Question: How to save 'Geometry' as image?
For example i have 'List<Geometry>'.
I want it to be as follows:
'''
for (int i = 0; i < GeometryList.Count; i++)
{
Pen TestPen = new Pen(Brushes.Black, 1);
GeometryDrawing TestDrawing = new GeometryDrawing(Brushes.Black, TestPen, TestGeometry);
Bitmap b = TestDrawing as Bitmap;
b.Save(System.AppDomain.CurrentDomain.BaseDirectory + i + ".png", ImageFormat.Png);
}
'''
The code I wrote a few hours ago:
'''
private void CreateFontMap(string PathTofont)
{
GlyphTypeface font = new GlyphTypeface(new Uri(PathTofont));
List<ushort> fontNum = new List<ushort>();
foreach (KeyValuePair<int, ushort> kvp in font.CharacterToGlyphMap)
{
fontNum.Add(kvp.Value);
}
if (fontNum.Count > 0)
{
int mapWidth = 50 * 20;
int mapHeight = 50 * (getRowNum(fontNum.Count + 1) + 1);
Bitmap b = new Bitmap(mapWidth, mapHeight);
Graphics g = Graphics.FromImage(b);
System.Windows.Media.Pen glyphPen = new System.Windows.Media.Pen(System.Windows.Media.Brushes.Red, 1);
Geometry glyphGeometry;
for (int i = 0; i < fontNum.Count; i++)
{
glyphGeometry = font.GetGlyphOutline(fontNum[i], 50, 1);
RenderTargetBitmap bmp = new RenderTargetBitmap(50, 50, 96, 96, PixelFormats.Pbgra32);
DrawingVisual viz = new DrawingVisual();
DrawingContext dc = viz.RenderOpen();
dc.DrawGeometry(System.Windows.Media.Brushes.Red, null, glyphGeometry);
dc.Close();
bmp.Render(viz);
PngBitmapEncoder encoder = new PngBitmapEncoder();
encoder.Frames.Add(BitmapFrame.Create(bmp));
MemoryStream myStream = new MemoryStream();
encoder.Save(myStream);
int rowNum = (getRowNum(i));
g.DrawImage(System.Drawing.Bitmap.FromStream(myStream), new PointF((i - rowNum * 20) * 50, rowNum * 50));
}
g.Dispose();
b.Save(System.AppDomain.CurrentDomain.BaseDirectory + "map.png", ImageFormat.Png);
b.Dispose();
}
}
private int getRowNum(int p)
{
return p / 20;
}
'''
But instead of .
I changed this:
'''
DrawingVisual viz = new DrawingVisual();
DrawingContext dc = viz.RenderOpen();
dc.DrawGeometry(System.Windows.Media.Brushes.Red, null, glyphGeometry);
dc.Close();
'''
to:
'''
DrawingVisual viz = new DrawingVisual();
DrawingContext dc = viz.RenderOpen();
dc.DrawImage(geometryImage, new Rect(0, 0, 50, 50));
dc.Close();
'''
and added:
'''
glyphDrawing = new GeometryDrawing(System.Windows.Media.Brushes.Black, glyphPen, glyphGeometry);
DrawingImage geometryImage = new DrawingImage(glyphDrawing);
geometryImage.Freeze();
img1.Source = geometryImage;
'''
And all working.
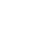
Answer: '''
// Create the bitmap we'll render to
RenderTargetBitmap bmp =
new RenderTargetBitmap(100, 100, // Size
96, 96, // DPI
PixelFormats.Pbgra32);
// Create a list of random circle geometries
List<Geometry> geoList = new List<Geometry>();
Random rand = new Random();
for (int i=0; i<10; i++)
{
double radius = rand.Next(5, 10);
Point center = new Point(rand.Next(25, 75), rand.Next(25,75));
geoList.Add(new EllipseGeometry(center, radius, radius));
}
// The light-weight visual element that will draw the geometries
DrawingVisual viz = new DrawingVisual();
using (DrawingContext dc = viz.RenderOpen())
{ // The DC lets us draw to the DrawingVisual directly
foreach (var g in geoList)
dc.DrawGeometry(Brushes.Red, null, g);
} // the DC is closed as it falls out of the using statement
// draw the visual on the bitmap
bmp.Render(viz);
// instantiate an encoder to save the file
PngBitmapEncoder pngEncoder = new PngBitmapEncoder();
// add this bitmap to the encoders set of frames
pngEncoder.Frames.Add(BitmapFrame.Create(bmp));
// save the bitmap as an .png file
using (FileStream file = new FileStream("Spots.png", FileMode.Create))
pngEncoder.Save(file);
'''
Based on your comments to the section above, it looks like you're trying to create a table of glyphs for a font and save it out to an image file. Here's how you accomplish this:
'''
// I'm generating the glyphs differently for testing.
// I tested with fontName="Arial"
Typeface face = new Typeface(fontName);
GlyphTypeface font;
if (!face.TryGetGlyphTypeface(out font))
return; // bail if something goes wrong
int ColumnCount = 10;
int MaxDrawCount = 30; // use int.MaxValue to draw them all
double fontSize = 50d;
// the height of each cell has to include over/underhanging glyphs
Size cellSize = new Size(fontSize, fontSize * font.Height);
var Glyphs = from glyphIndex in font.CharacterToGlyphMap.Values
select font.GetGlyphOutline(glyphIndex, fontSize, 1d);
// now create the visual we'll draw them to
DrawingVisual viz = new DrawingVisual();
int drawCount = -1;
using (DrawingContext dc = viz.RenderOpen())
{
foreach (var g in Glyphs)
{
drawCount++;
if (drawCount >= MaxDrawCount)
break; // don't draw more than you want
if (g.IsEmpty()) continue; // don't draw the blank ones
// center horizontally in the cell
double xOffset = (drawCount % ColumnCount) * cellSize.Width + cellSize.Width / 2d - g.Bounds.Width / 2d;
// place the character on the baseline of the cell
double yOffset = (drawCount / ColumnCount) * cellSize.Height + fontSize * font.Baseline;
dc.PushTransform(new TranslateTransform(xOffset, yOffset));
dc.DrawGeometry(Brushes.Red, null, g);
dc.Pop(); // get rid of the transform
}
}
int RowCount = drawCount / ColumnCount;
if (drawCount % ColumnCount != 0)
RowCount++; // to include partial rows
int bitWidth = (int)Math.Ceiling(cellSize.Width * ColumnCount);
int bitHeight = (int)Math.Ceiling(cellSize.Height * RowCount);
RenderTargetBitmap bmp = new RenderTargetBitmap(
bitWidth, bitHeight,
96, 96,
PixelFormats.Pbgra32);
bmp.Render(viz);
PngBitmapEncoder encoder = new PngBitmapEncoder();
encoder.Frames.Add(BitmapFrame.Create(bmp));
using (FileStream file = new FileStream("FontTable.png", FileMode.Create))
encoder.Save(file);
'''